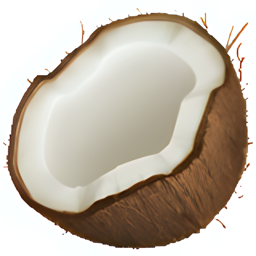
Name: coconut
Emoji: 🥥
Group: Food & Drink
Sub-group: food-fruit